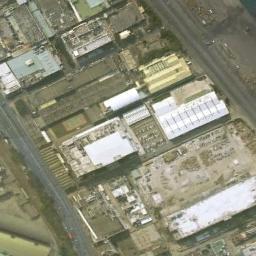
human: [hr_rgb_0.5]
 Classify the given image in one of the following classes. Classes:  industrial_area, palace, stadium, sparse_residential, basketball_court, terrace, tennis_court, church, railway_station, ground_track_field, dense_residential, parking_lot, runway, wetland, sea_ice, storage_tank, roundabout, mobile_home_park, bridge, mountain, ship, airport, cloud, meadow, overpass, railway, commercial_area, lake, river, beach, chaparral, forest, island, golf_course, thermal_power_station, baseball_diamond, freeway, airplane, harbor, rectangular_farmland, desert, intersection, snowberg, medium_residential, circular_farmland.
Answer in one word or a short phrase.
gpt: industrial_area